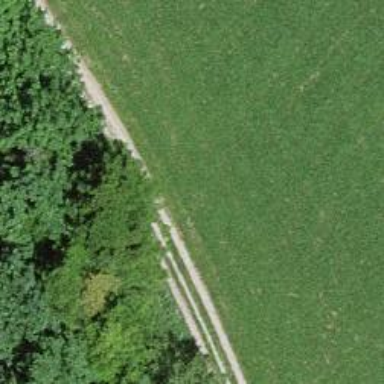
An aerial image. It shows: Track with grade 3 surface.